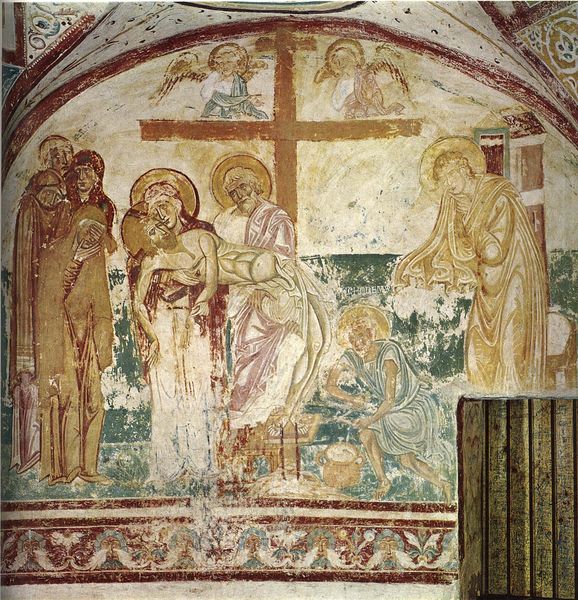
Titel: Dom von Aquileia
Standort: Aquileia (EU - I)
Schlagwörter: wasser, frauen, gelb, holz, rot, tod, trauer, kirche, decke, engel, gewölbe, kreuz, weinen, heiligenschein, christus, fresken, chor, jünger, trauernde, tympanon, romanisch, wehklagen, reichenau, abnahme vom kreuz, trauernden